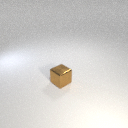
small brown metal cube